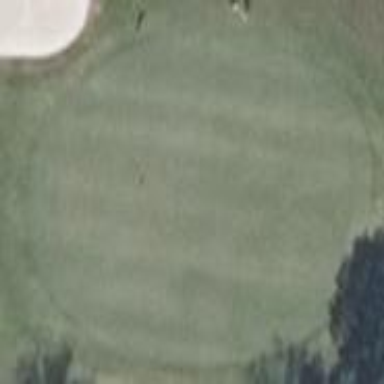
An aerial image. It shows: Golf green.